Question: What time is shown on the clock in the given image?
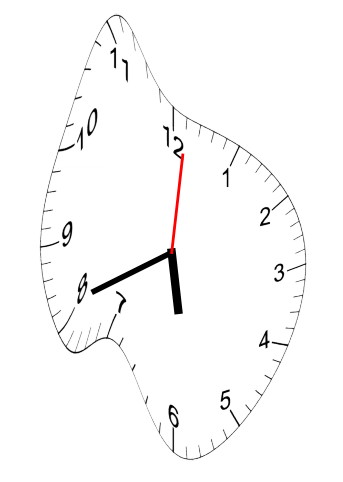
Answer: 05:41:01